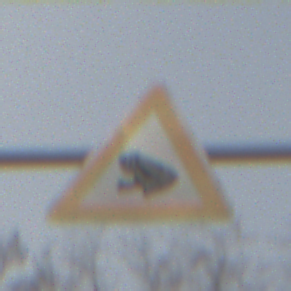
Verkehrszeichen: AmphibienwanderungRechts
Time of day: MorningAfternoon
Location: Outdoor (Nature)
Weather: PartlyCloudy
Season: Winter
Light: Natural